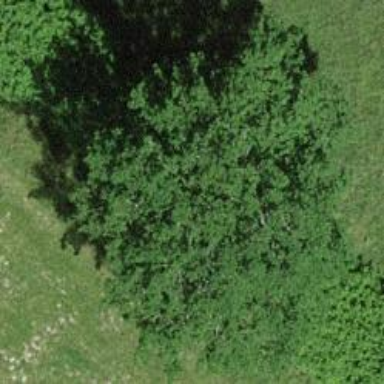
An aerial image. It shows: Row of trees in natural setting.